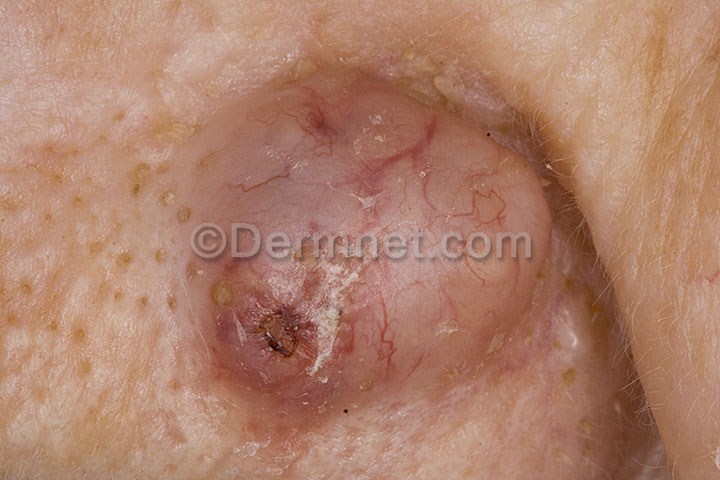
Disease: Actinic Keratosis Basal Cell Carcinoma and other Malignant Lesions